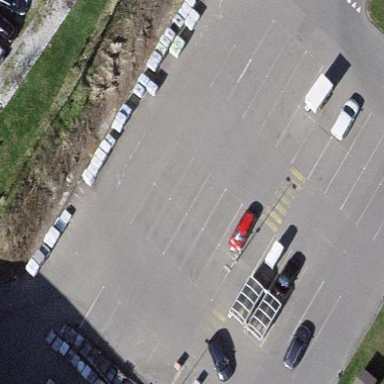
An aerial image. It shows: Asphalt parking lot.